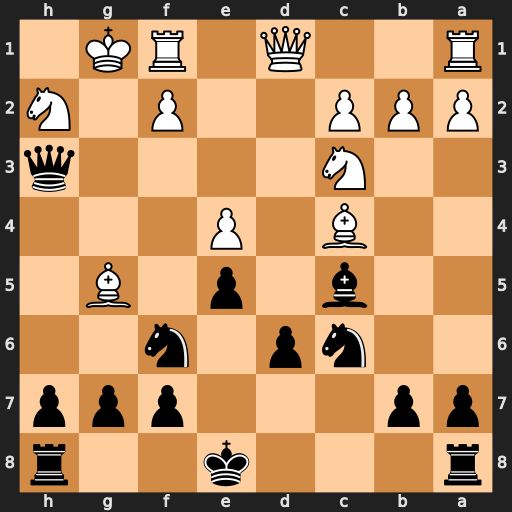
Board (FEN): r3k2r/pp3ppp/2np1n2/2b1p1B1/2B1P3/2N4q/PPP2P1N/R2Q1RK1
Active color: b
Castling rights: kq
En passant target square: -
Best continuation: Qg3+ Kh1 Qxg5